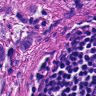
Metastatic tissue present: yes